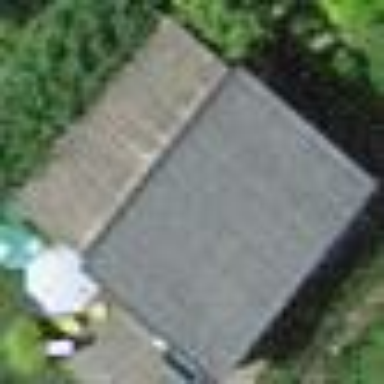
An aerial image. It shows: Hut.